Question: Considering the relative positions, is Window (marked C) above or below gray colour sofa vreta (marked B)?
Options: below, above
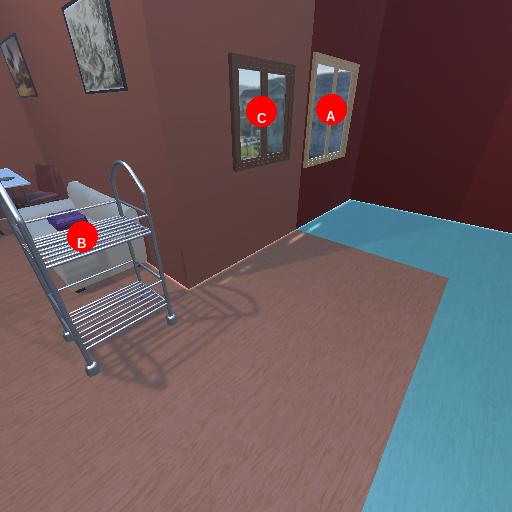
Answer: below